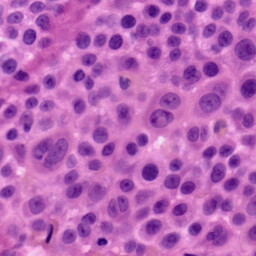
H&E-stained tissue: Skin